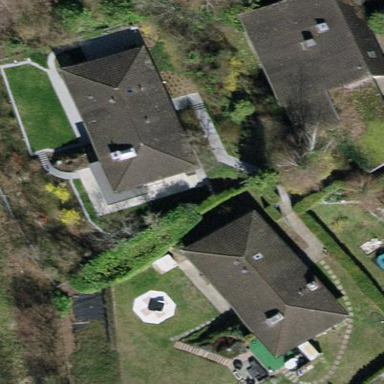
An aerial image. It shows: Detached building.